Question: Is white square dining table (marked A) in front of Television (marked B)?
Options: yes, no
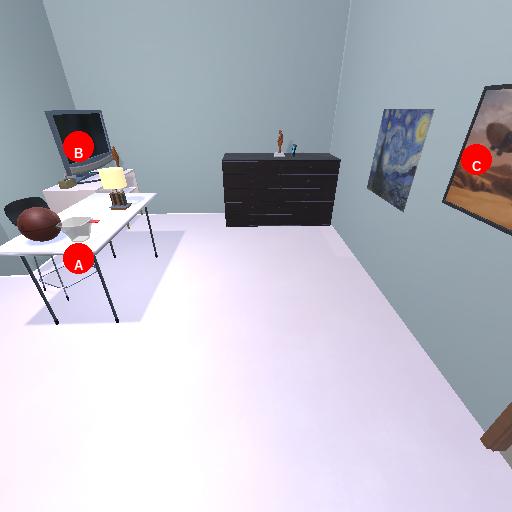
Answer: yes